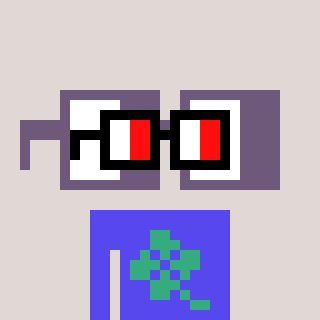
a pixel art character with square glasses with black frames and red eyes, a glasses-shaped head and a computerblue-colored body on a warm background